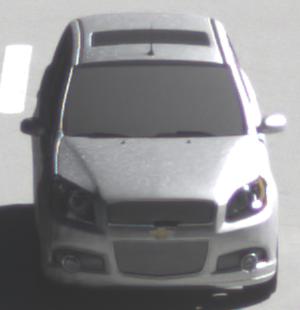
Make: Chevrolet
Model: Aveo 1.2
Detailed model: Aveo
Model produced from: 2008/06
Model produced until: 2011/01
Doors: 3
Color: white
Road condition: dry road
Daytime: morning or afternoon
Contrast: high contrast